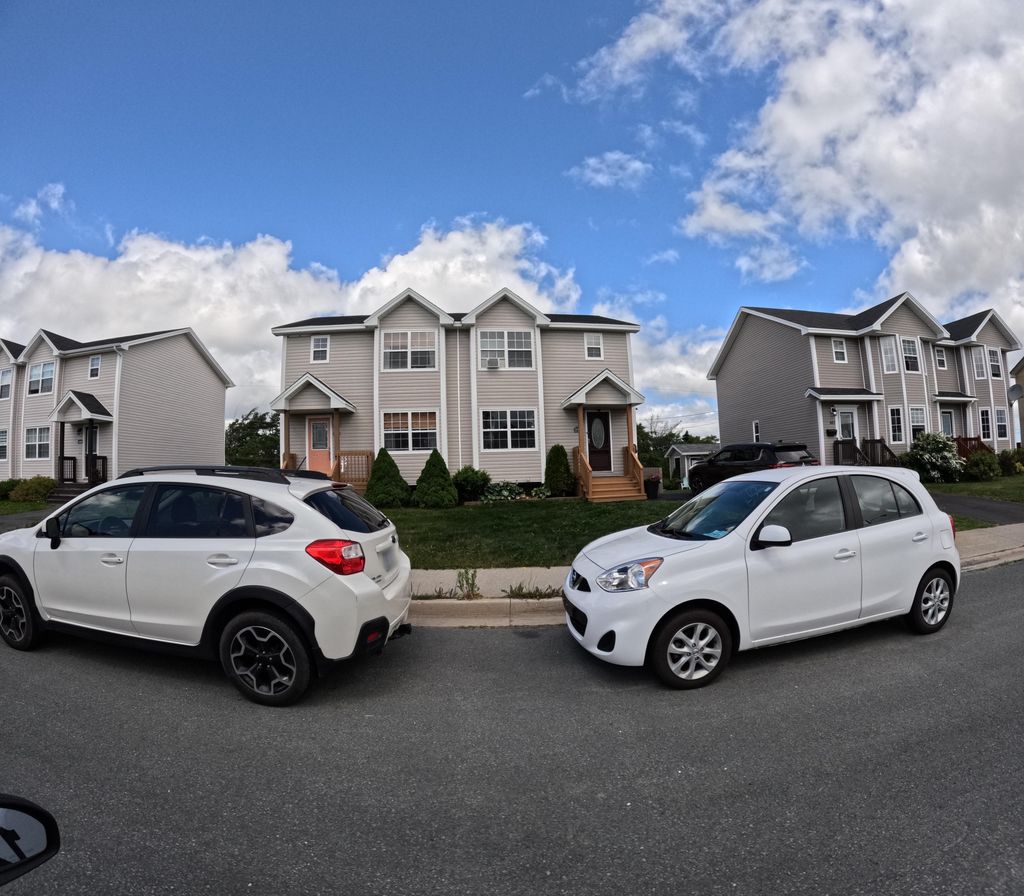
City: st_johns